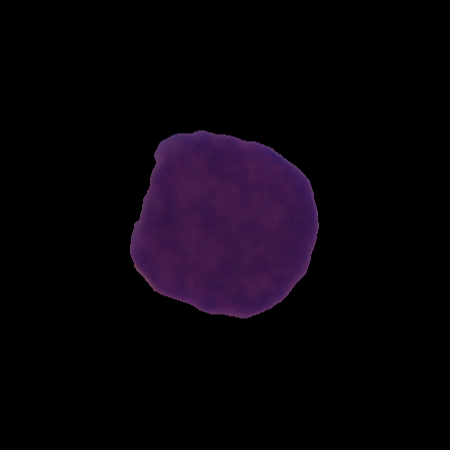
Label: cancer